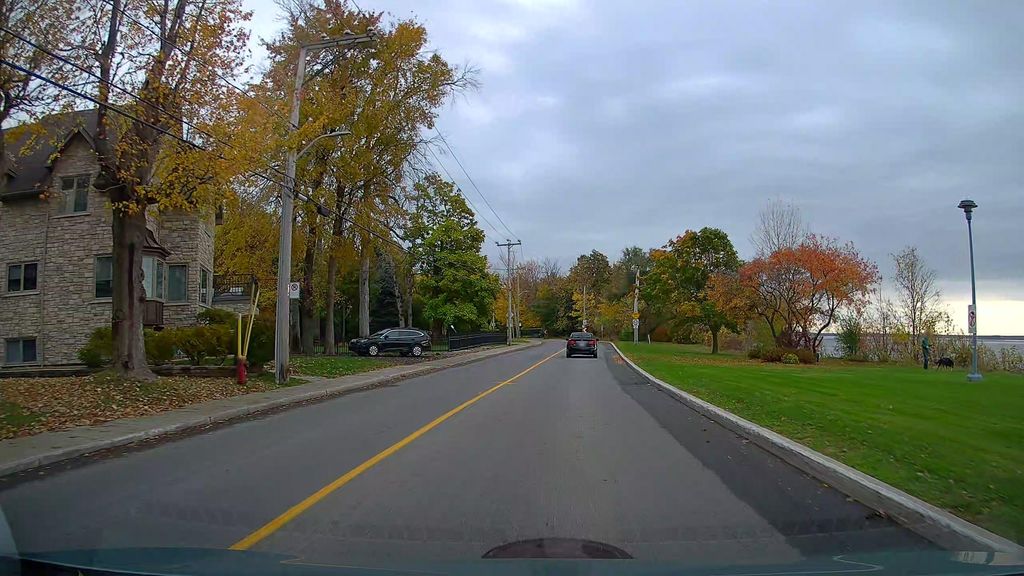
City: montreal